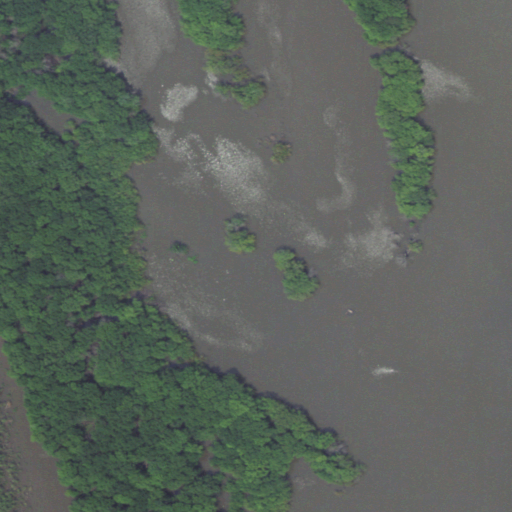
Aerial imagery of island in Illinois named Benton Island containing open water, woody wetlands, and herbaceous wetlands